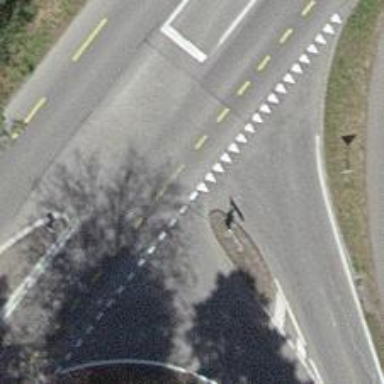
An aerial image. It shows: Road with "give way" sign.